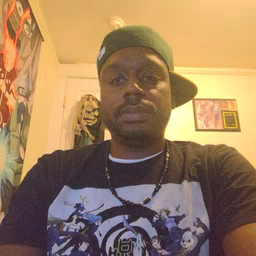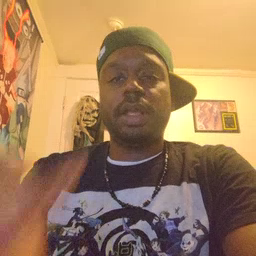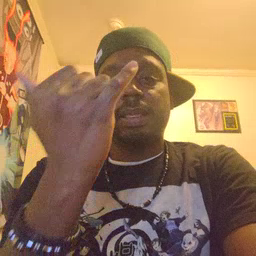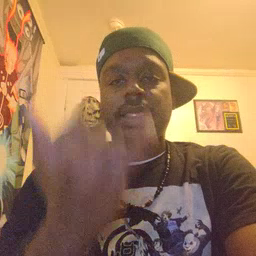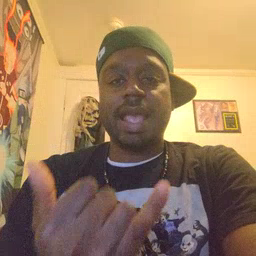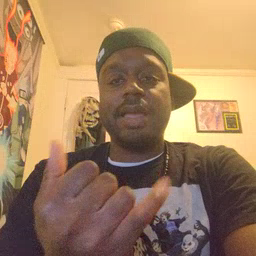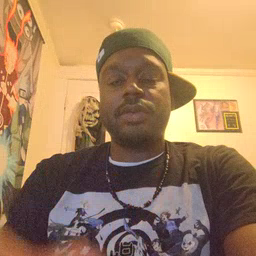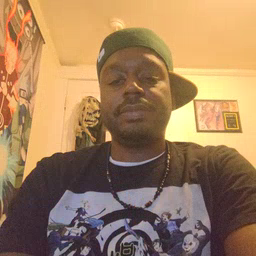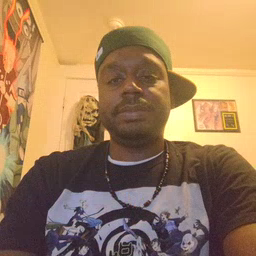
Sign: now